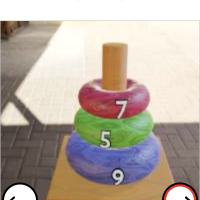
Task: sum
Answer: 21